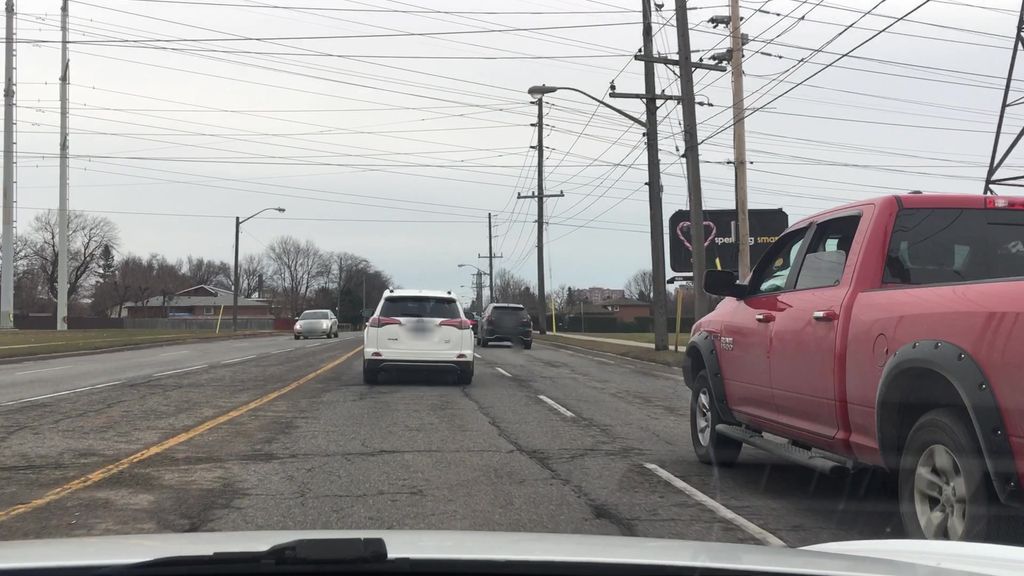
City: toronto